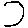
Label: hexagon